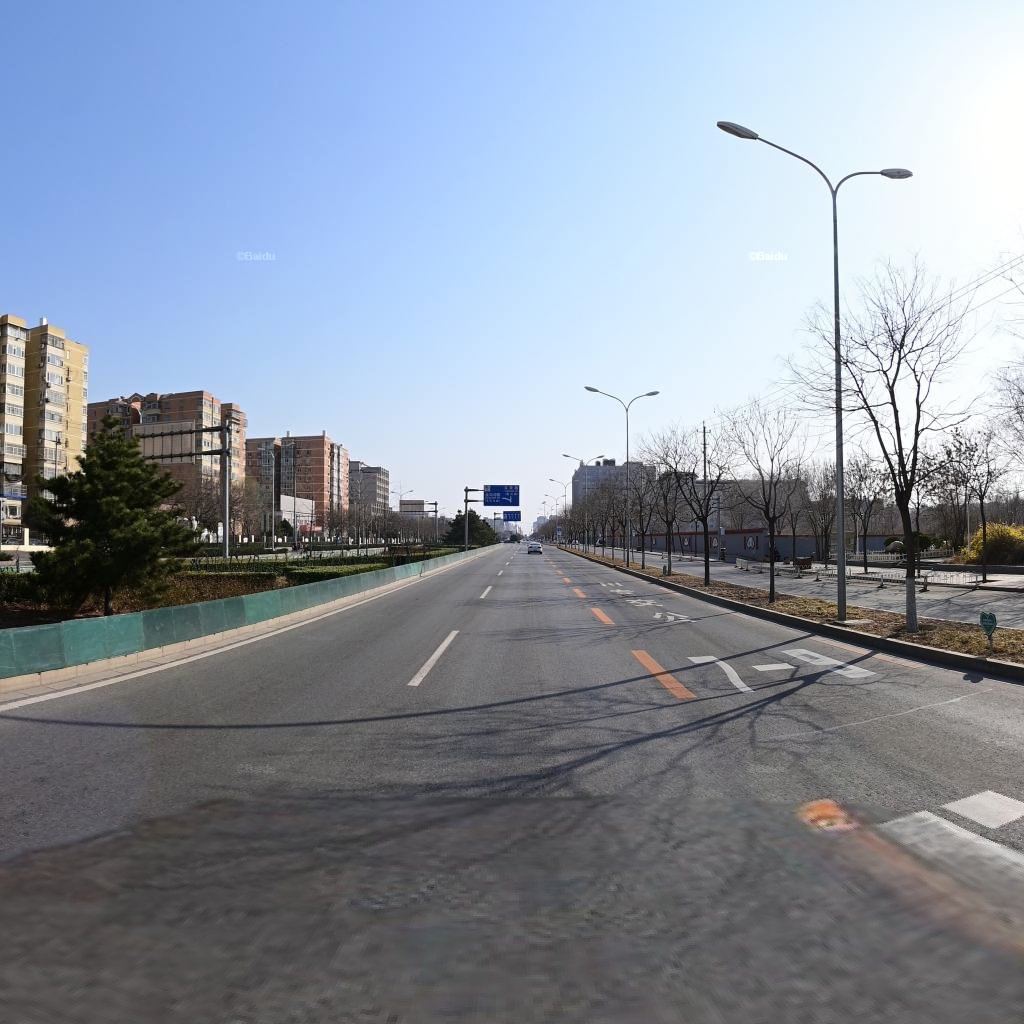
Region: Haidian
Road damage annotations: transverse patch